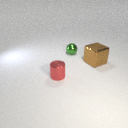
small red metal cylinder to the left of large brown metal cube